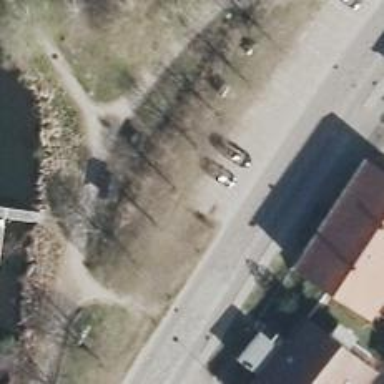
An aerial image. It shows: Unpaved parking area.